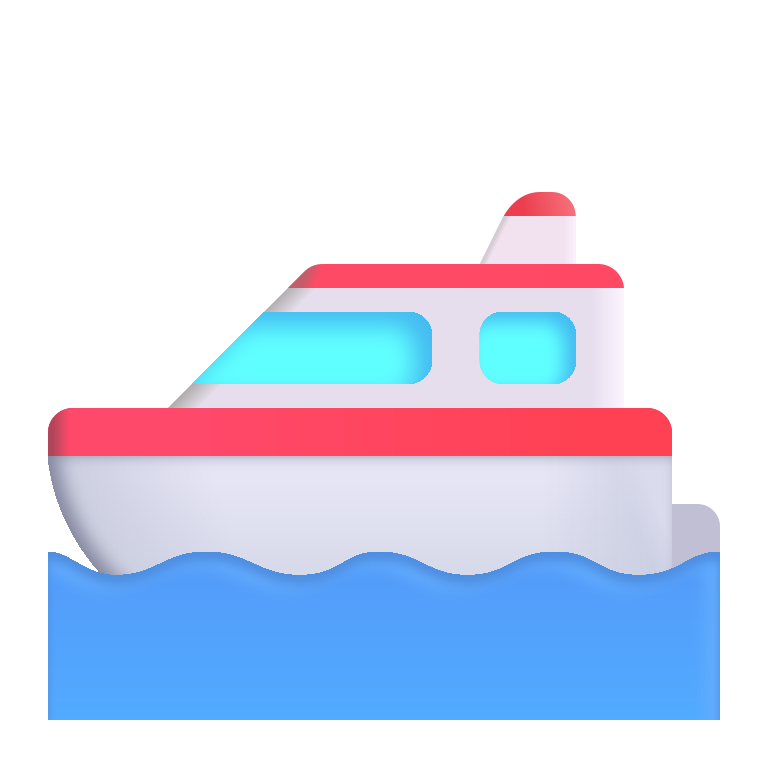
motor boat color